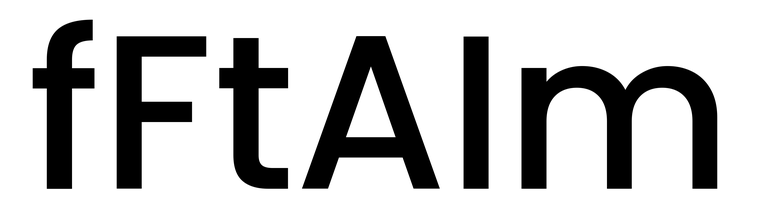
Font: Poppins-Medium